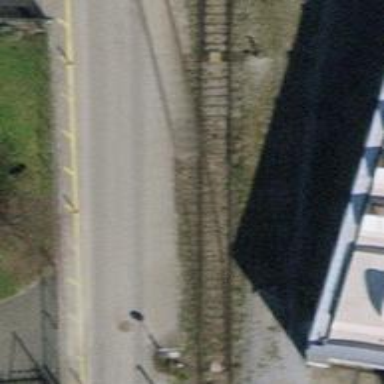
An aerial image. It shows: Single-track railway spur.